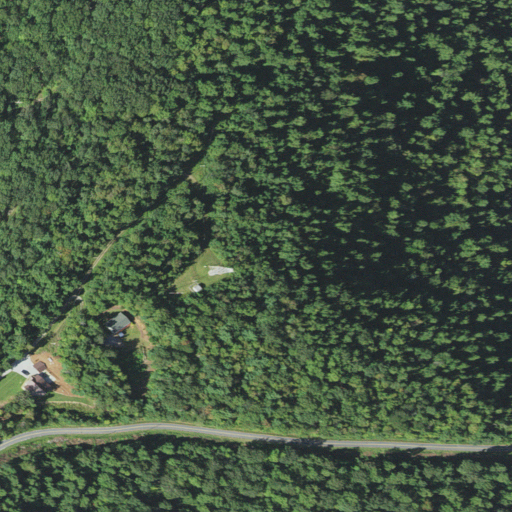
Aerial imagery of mountain in North Carolina named Walker Top containing deciduous forest and open development